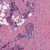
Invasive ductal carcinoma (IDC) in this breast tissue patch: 1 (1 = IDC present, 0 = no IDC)